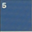
Piece: xx